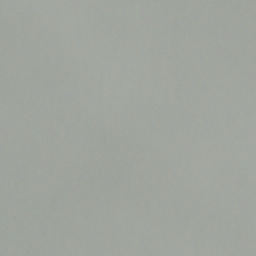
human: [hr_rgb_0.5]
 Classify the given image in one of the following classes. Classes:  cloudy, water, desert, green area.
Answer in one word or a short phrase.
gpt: cloudy